Question: Lutz Roeder's Reflector, that is.
Its obfuscated.

I still don't understand this. Can somebody please explain?
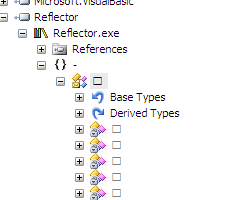
Answer: It would have been kind of ironic if it weren't ;-)